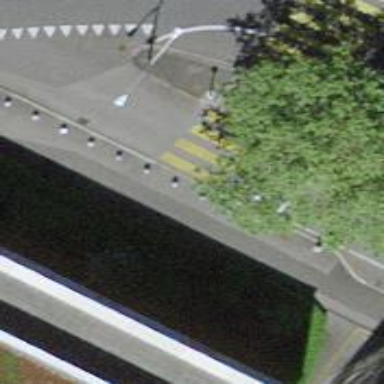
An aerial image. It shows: Asphalt footway with marked crossing.